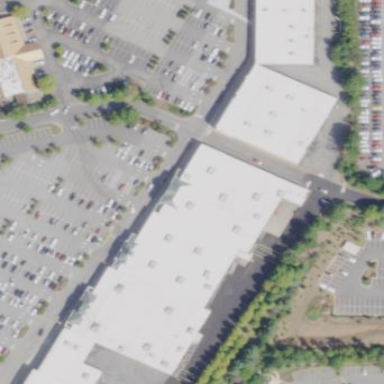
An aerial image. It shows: Retail building.